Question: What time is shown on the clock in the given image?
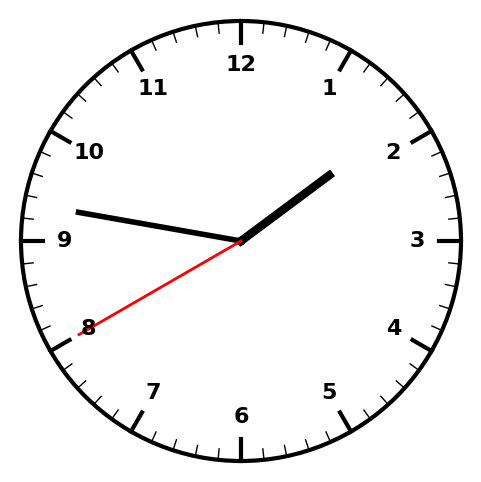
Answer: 01:46:40